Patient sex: M
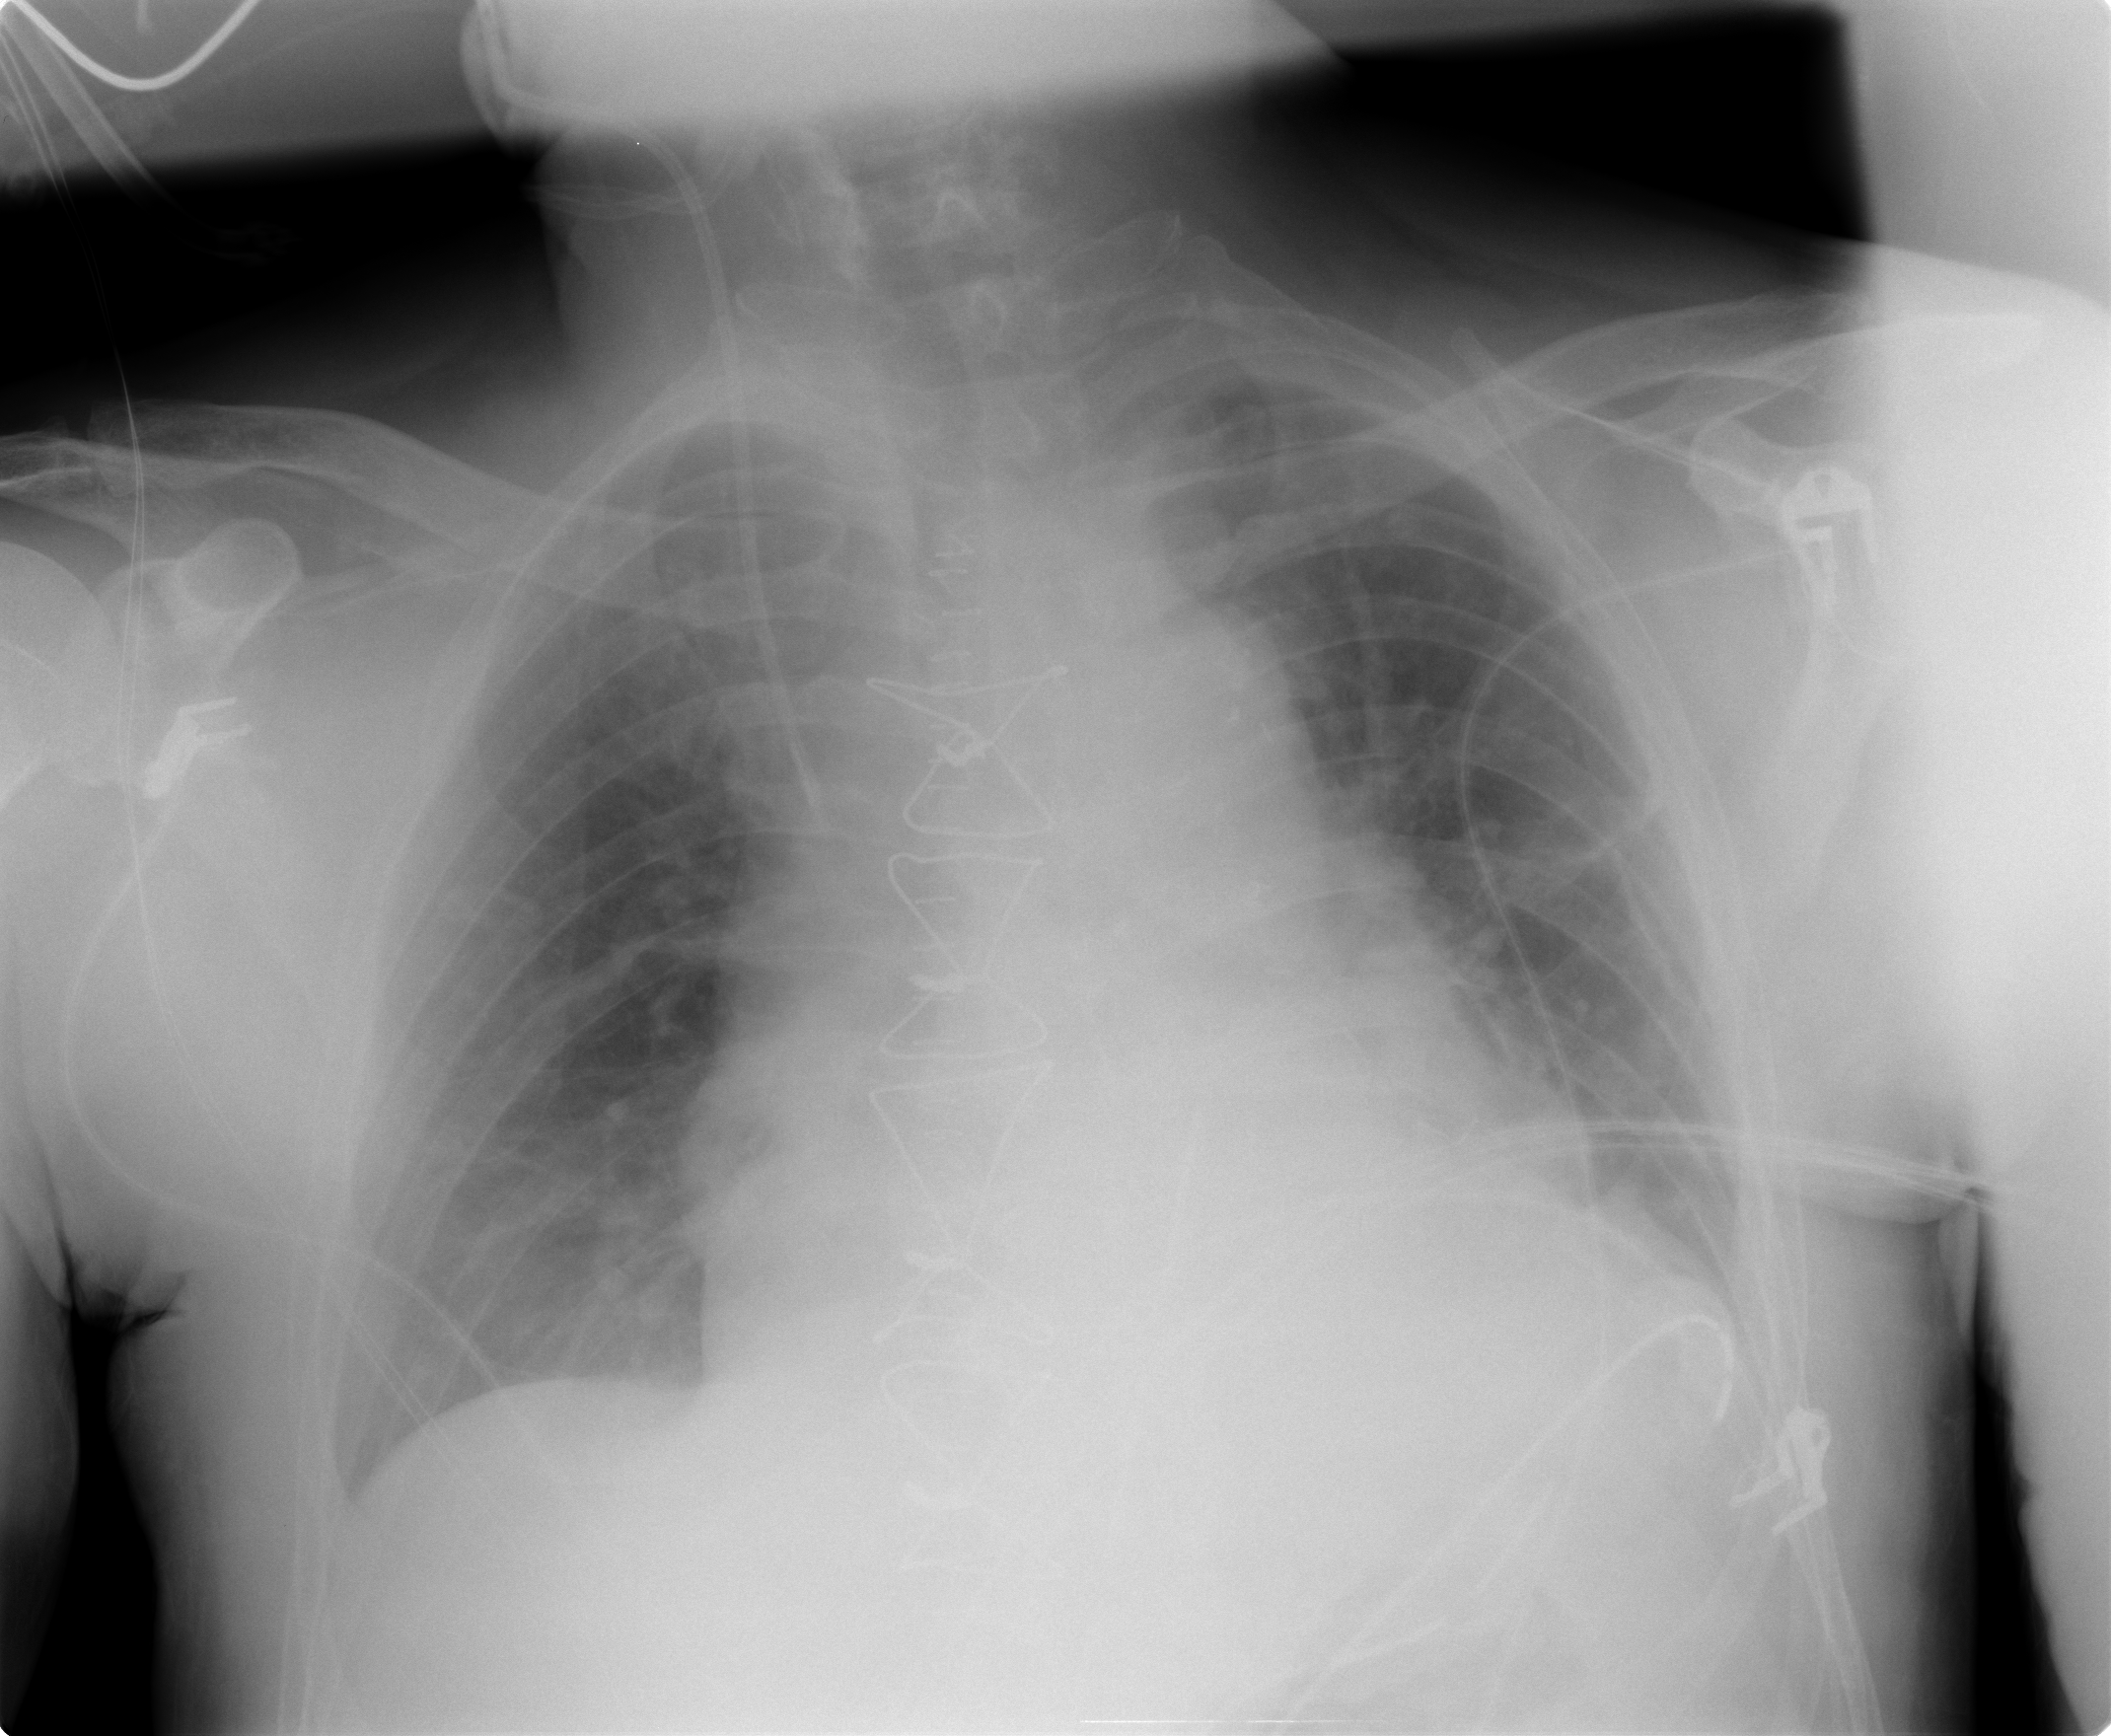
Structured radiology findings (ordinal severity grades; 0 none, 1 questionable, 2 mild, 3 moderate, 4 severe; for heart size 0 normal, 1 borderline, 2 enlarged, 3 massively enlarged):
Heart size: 2
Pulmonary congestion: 0
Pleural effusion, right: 1
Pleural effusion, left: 0
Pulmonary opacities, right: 0
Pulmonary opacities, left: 0
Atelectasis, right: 0
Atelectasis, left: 1